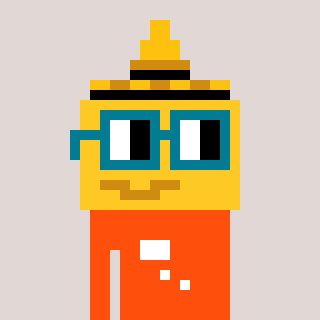
a pixel art character with square dark green glasses, a mustard-shaped head and a orange-colored body on a warm background